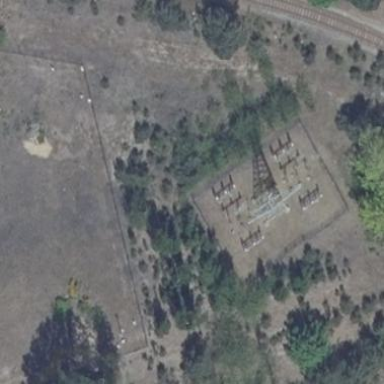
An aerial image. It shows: Outdoor power substation.